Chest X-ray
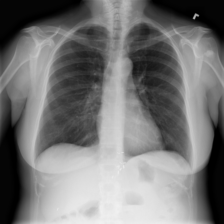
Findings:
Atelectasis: negative
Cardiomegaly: negative
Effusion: negative
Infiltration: negative
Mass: negative
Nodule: negative
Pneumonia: negative
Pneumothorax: negative
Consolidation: negative
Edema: negative
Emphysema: negative
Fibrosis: negative
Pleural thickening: negative
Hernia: negative